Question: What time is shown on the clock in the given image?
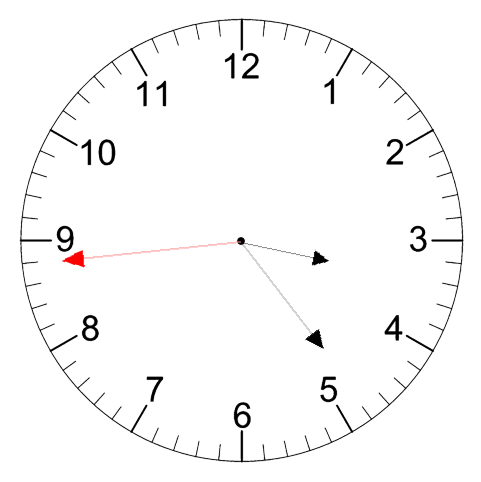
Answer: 03:23:44